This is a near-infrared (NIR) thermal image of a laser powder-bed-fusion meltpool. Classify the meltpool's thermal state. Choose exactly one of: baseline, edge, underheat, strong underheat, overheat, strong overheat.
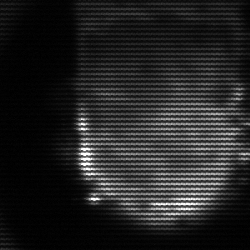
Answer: baseline